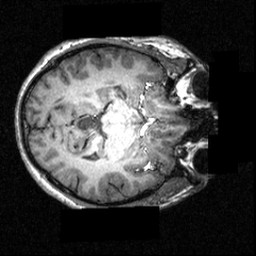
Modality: T1w
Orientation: axial
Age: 18
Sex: male
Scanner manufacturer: siemens
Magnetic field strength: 3.951 T
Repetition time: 1.5 s
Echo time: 0.00335 s